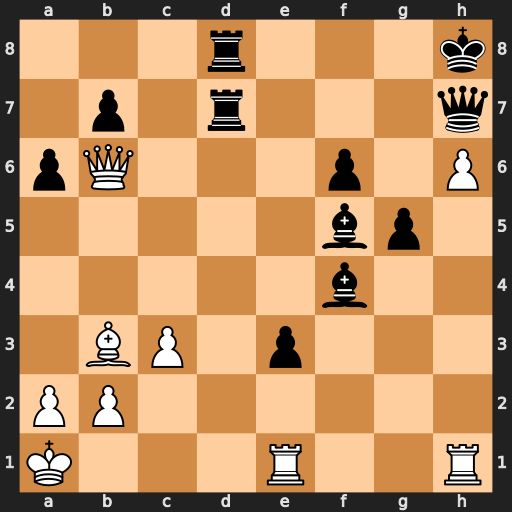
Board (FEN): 3r3k/1p1r3q/pQ3p1P/5bp1/5b2/1BP1p3/PP6/K3R2R
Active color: w
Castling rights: -
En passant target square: -
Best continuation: Qxf6+ Qg7 hxg7#